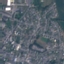
Label: Residential